Field crop: tomato
Growth stage: 2
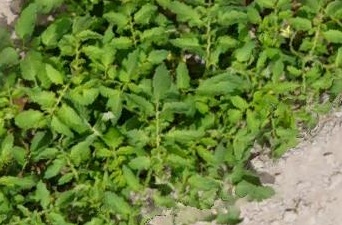
Species: tomato